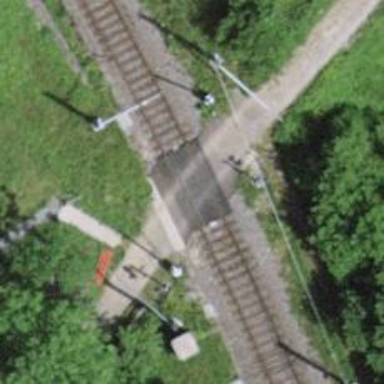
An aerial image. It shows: Railway crossing with traffic signals and full barrier.